Question: I'm using the Telerik RadScheduleView silverlight control. (Silverlight 4.0. Telerik Q2 2011)
When I set the WeekViewDefination to show the all day area, and also have a day start time set, the all day area appears as expected, but any all day events on Monday are not visible (the all day area appears, but Monday is blank.)
'''
<telerik:RadScheduleView.ViewDefinitions>
<telerik:WeekViewDefinition DayStartTime="08:00" DayEndTime="18:00" ShowAllDayArea="True"/>
<telerik:MonthViewDefinition/>
</telerik:RadScheduleView.ViewDefinitions>
'''
The appointments definitely exist in the AppointmentsSource as they are visible on the MonthView.
If I remove the DayStartTime/DayEndTime values, the all day appointments on the Monday become visible.
On the left of the screen shot is the day view with nothing visible in the all day area, on the right is the month view which shows the all day appointments that exist.

In this example, specifically the appointments that are not appearing are ones that are set to recur daily, and the start/end times are set to 01:00:00 to 02:00:00. I have also tried this with single appointments and seem to have the same problem.
I've tried the Telerik forums but didn't get an answer.
Am I doing anything wrong?
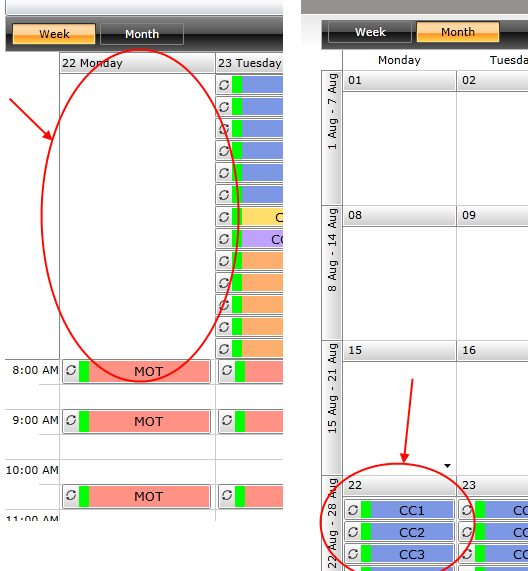
Answer: Telerik have confirmed that this is a bug.
It has been logged in their bug tracking system: <URL>